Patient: sex M, age 78
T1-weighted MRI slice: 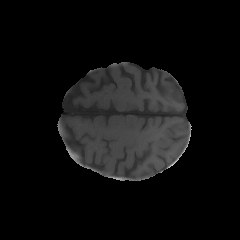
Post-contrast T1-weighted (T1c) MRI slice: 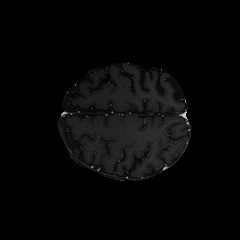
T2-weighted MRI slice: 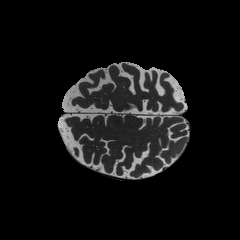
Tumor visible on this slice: yes
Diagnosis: Glioblastoma, IDH-wildtype
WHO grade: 4